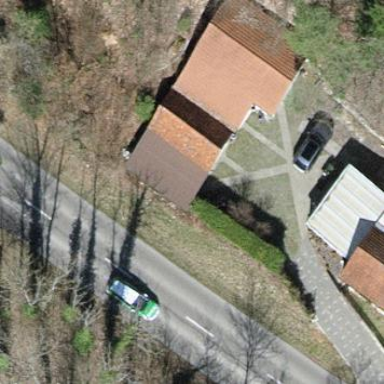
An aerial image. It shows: Group of garages.